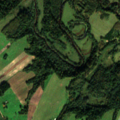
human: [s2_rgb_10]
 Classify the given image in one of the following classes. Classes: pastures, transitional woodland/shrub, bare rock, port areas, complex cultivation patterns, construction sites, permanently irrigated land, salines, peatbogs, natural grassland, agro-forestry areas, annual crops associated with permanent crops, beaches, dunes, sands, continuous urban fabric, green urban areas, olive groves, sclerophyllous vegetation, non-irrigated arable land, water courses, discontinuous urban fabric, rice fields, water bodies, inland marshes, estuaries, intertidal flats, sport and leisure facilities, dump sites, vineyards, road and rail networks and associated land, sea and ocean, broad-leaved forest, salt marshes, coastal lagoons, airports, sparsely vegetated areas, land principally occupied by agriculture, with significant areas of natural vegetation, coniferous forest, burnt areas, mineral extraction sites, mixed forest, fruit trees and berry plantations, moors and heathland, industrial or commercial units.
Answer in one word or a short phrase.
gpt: non-irrigated arable land, pastures, land principally occupied by agriculture, with significant areas of natural vegetation, coniferous forest, mixed forest, transitional woodland/shrub